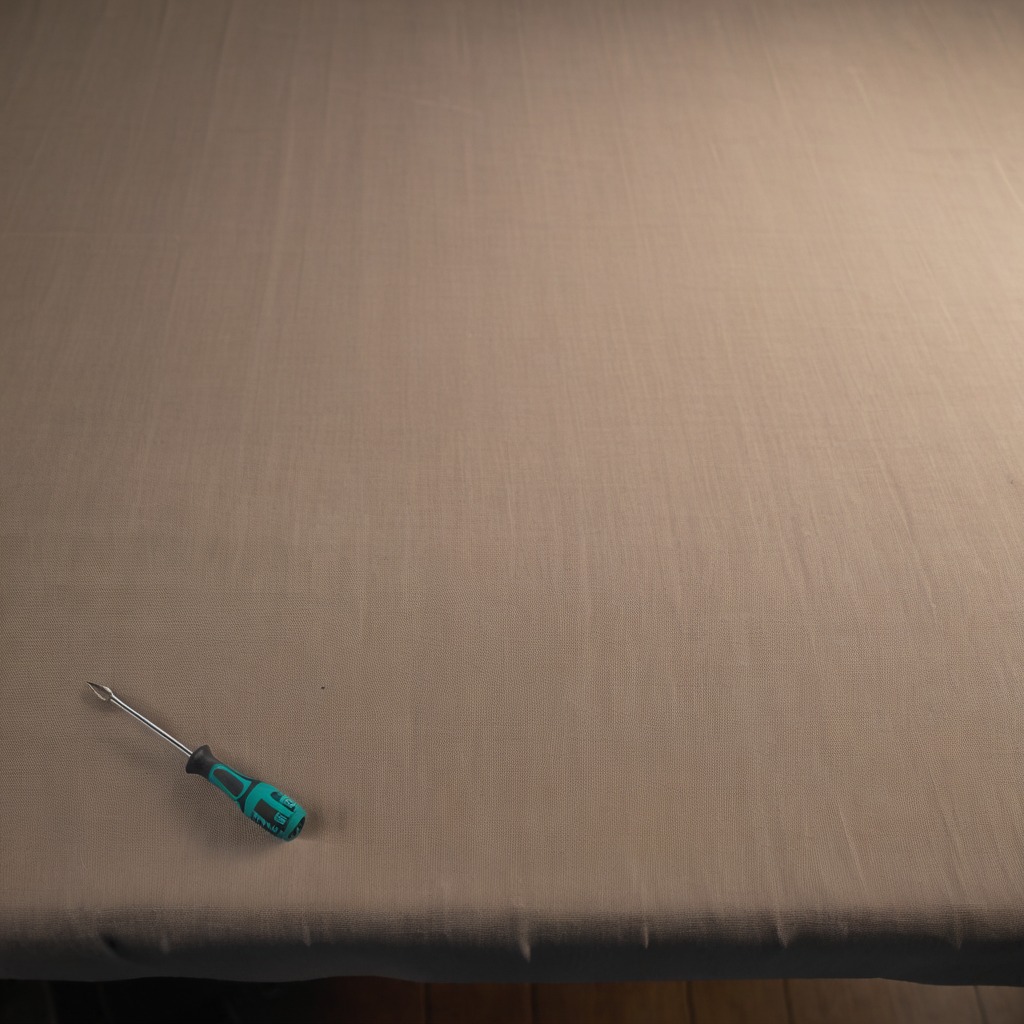
A screwdriver lying on the wooden table.